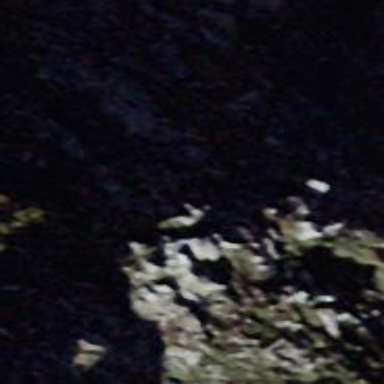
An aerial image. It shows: Natural cliff.